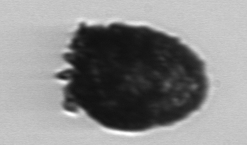
Label: Stenosemella_pacifica